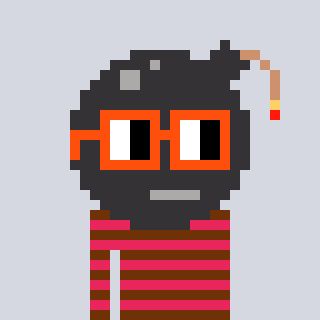
a pixel art character with square orange glasses, a bomb-shaped head and a redpinkish-colored body on a cool background